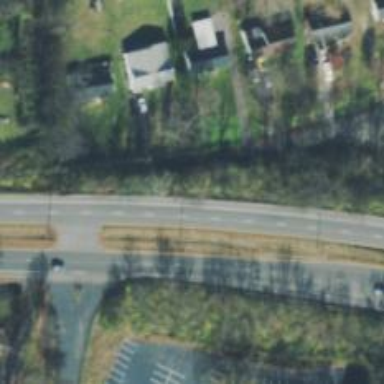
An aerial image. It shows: This image shows trunk highway that functions as expressway.